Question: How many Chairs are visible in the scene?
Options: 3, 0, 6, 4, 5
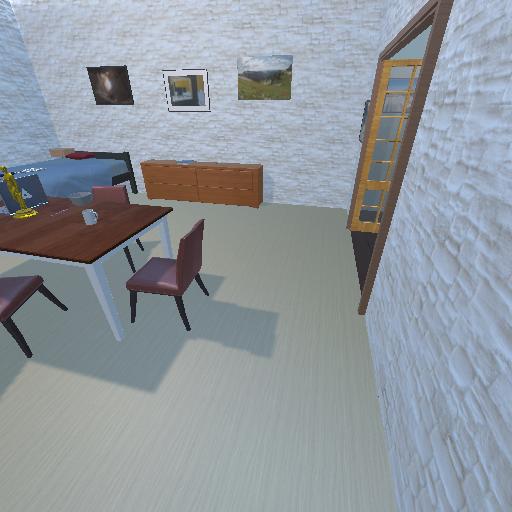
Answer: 3